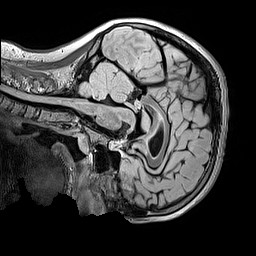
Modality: FLAIR
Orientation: sagittal
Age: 10
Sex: male
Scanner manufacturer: siemens
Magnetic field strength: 3 T
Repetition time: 5 s
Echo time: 0.388 s